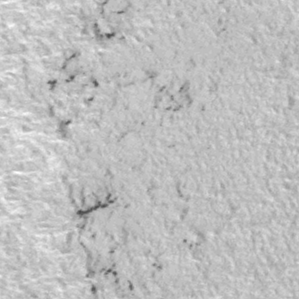
Label: frost